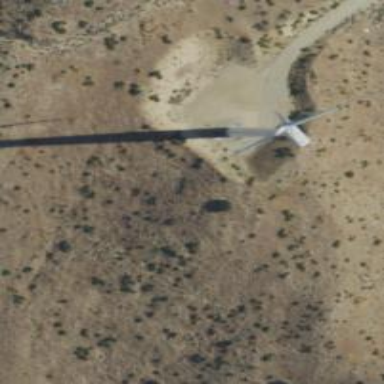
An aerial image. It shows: Wind generator powered by horizontal axis wind turbine.